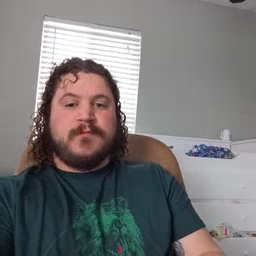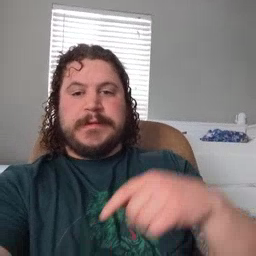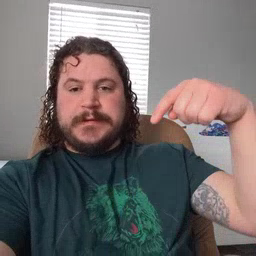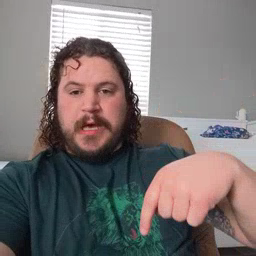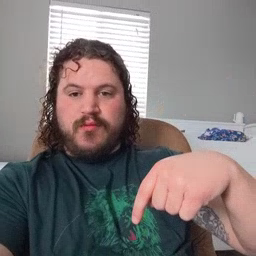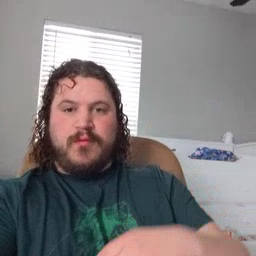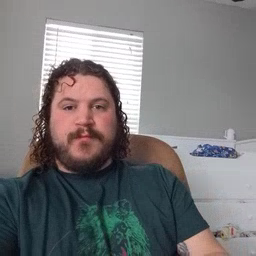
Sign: down